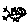
Label: bird